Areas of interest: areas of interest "Swimming Pool"
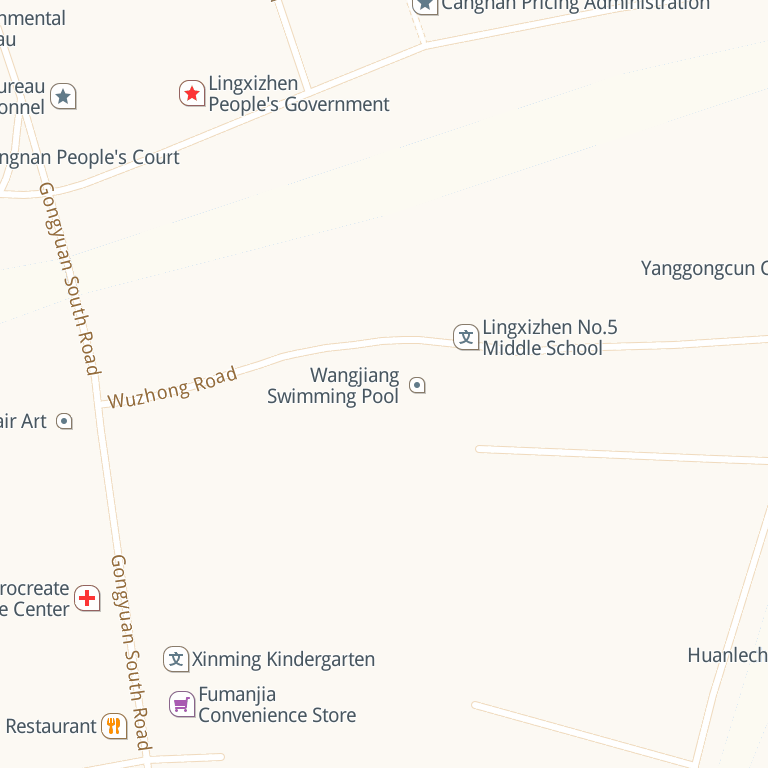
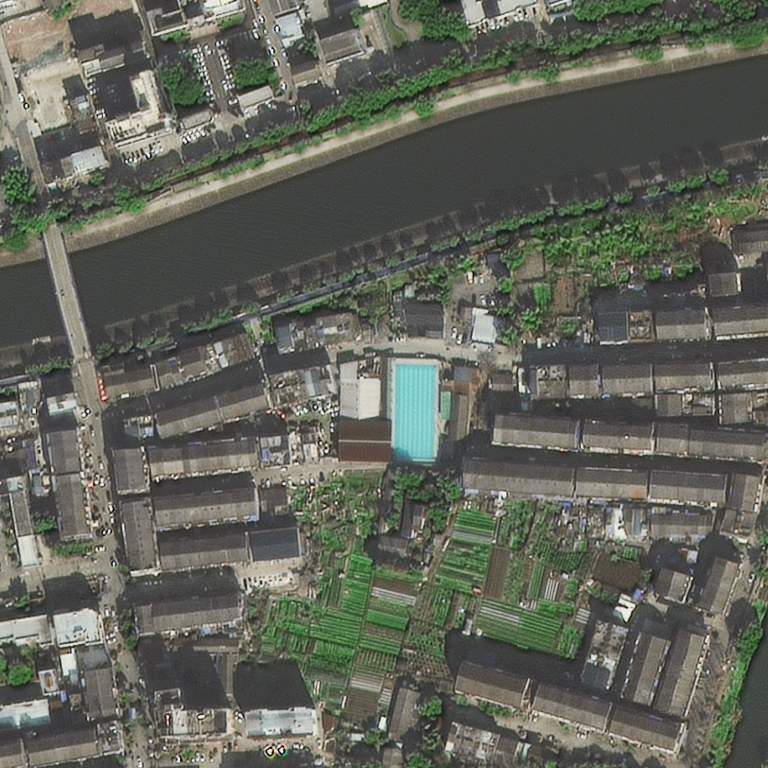